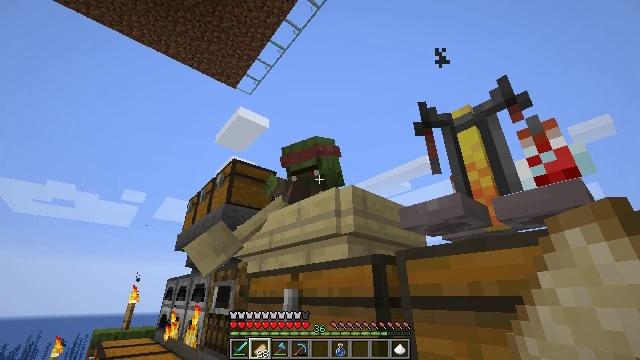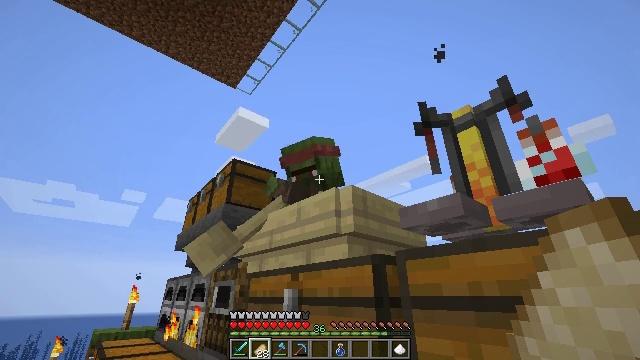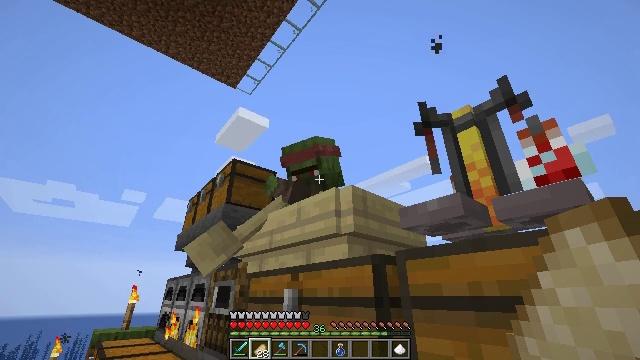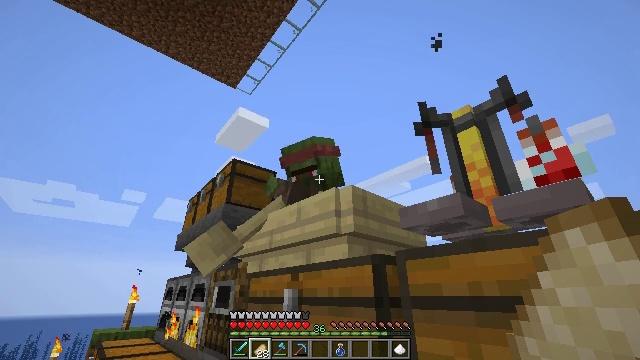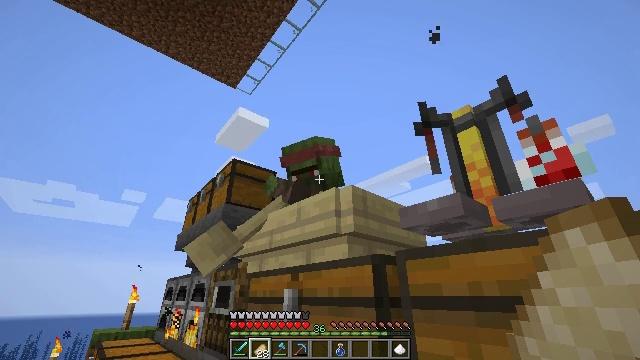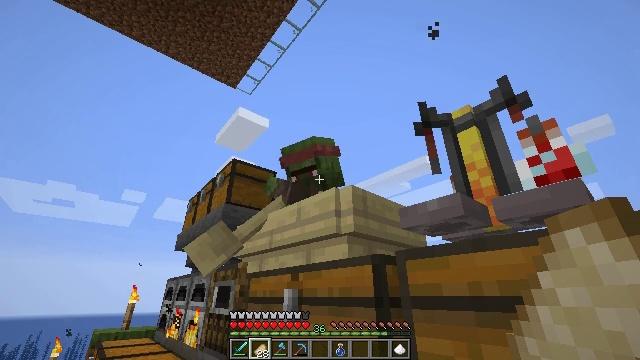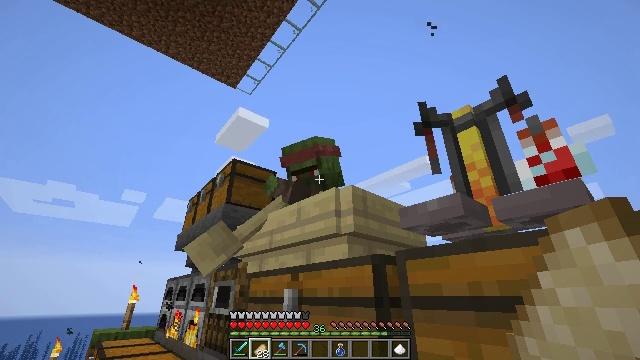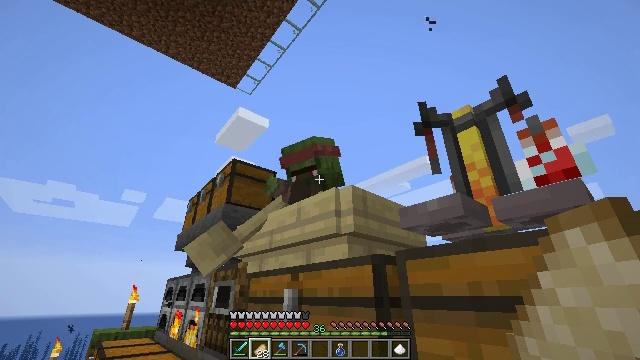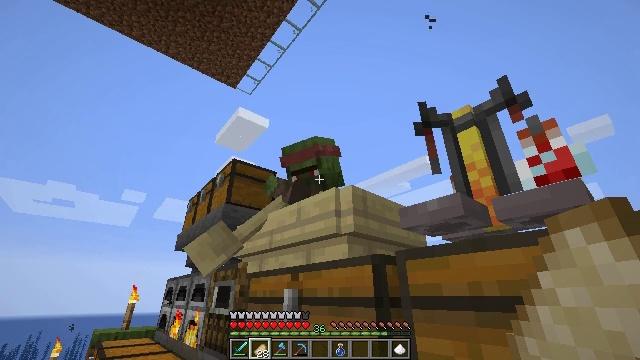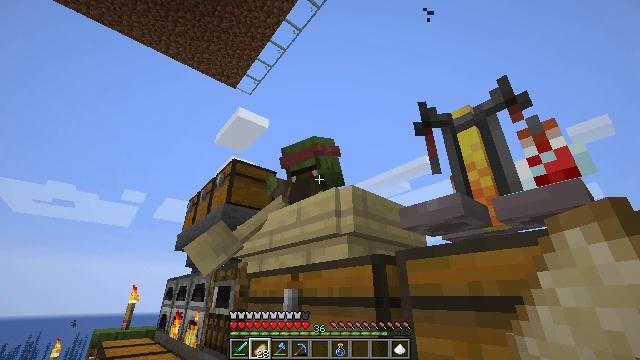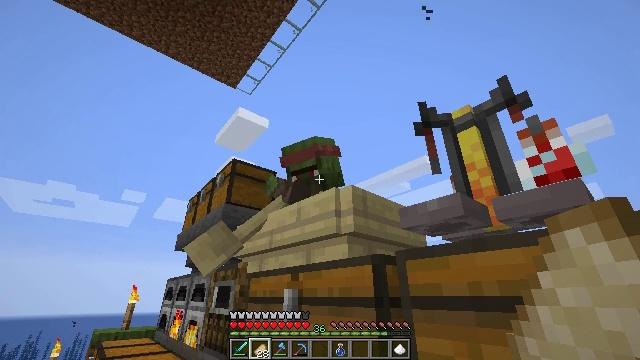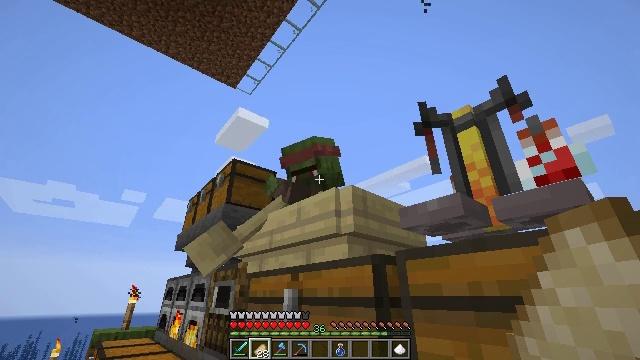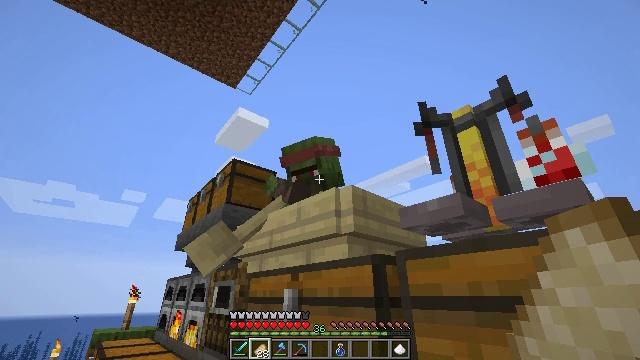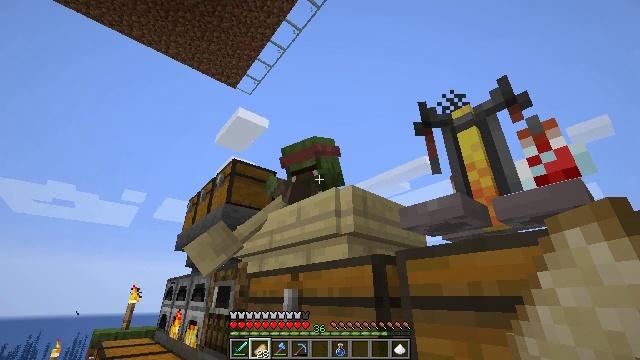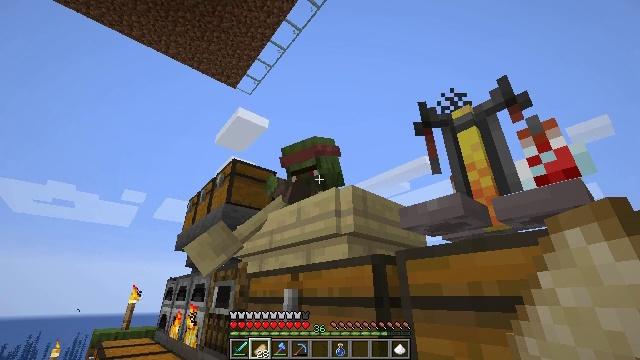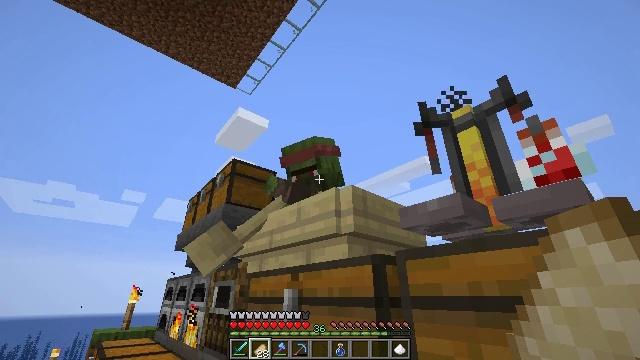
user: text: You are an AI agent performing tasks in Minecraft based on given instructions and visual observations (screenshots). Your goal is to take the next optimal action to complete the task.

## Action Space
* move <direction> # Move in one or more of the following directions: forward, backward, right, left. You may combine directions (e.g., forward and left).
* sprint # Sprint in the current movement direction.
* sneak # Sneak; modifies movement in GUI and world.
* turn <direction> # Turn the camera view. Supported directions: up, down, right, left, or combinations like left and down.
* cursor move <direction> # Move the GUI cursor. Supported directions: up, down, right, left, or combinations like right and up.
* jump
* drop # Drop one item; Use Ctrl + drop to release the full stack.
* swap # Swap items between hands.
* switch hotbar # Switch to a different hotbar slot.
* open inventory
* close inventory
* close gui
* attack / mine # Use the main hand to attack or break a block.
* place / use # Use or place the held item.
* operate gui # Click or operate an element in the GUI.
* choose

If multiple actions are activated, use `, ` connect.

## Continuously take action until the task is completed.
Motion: motion action
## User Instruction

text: Craft a fermented spider eye.
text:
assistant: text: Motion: no_op
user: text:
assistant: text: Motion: no_op
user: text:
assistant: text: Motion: no_op
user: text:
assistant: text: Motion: no_op
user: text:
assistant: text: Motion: no_op
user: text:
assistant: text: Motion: no_op
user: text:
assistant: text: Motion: no_op
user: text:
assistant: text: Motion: no_op
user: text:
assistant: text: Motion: no_op
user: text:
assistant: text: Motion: no_op
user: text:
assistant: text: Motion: no_op
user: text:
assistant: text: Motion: no_op
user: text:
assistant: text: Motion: no_op
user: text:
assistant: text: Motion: no_op
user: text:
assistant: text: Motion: no_op
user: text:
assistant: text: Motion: no_op
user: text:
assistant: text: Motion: no_op
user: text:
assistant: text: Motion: no_op
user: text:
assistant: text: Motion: no_op
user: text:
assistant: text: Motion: no_op
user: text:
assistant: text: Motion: no_op
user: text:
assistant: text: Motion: no_op
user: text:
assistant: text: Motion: no_op
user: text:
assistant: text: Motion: no_op
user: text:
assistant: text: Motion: no_op
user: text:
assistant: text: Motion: no_op
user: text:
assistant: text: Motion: no_op
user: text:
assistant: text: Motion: no_op
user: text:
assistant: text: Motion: no_op
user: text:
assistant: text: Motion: no_op